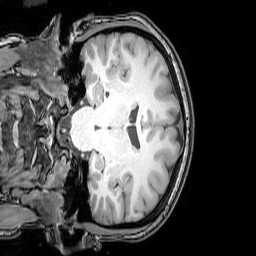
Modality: T1w
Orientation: coronal
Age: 25
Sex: female
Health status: healthy
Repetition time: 0.081 s
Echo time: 0.037 s